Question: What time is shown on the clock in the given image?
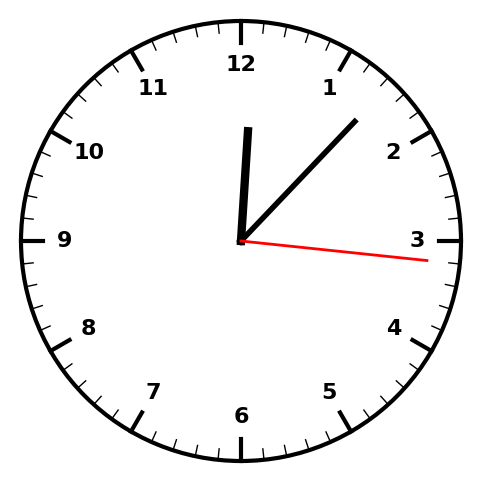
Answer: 12:07:16